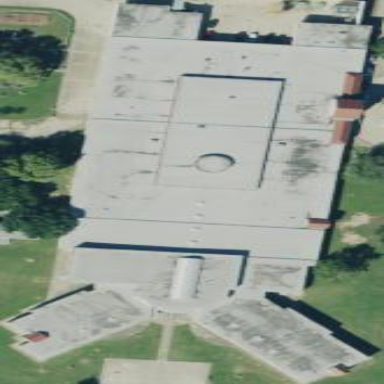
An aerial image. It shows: School building.